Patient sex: F
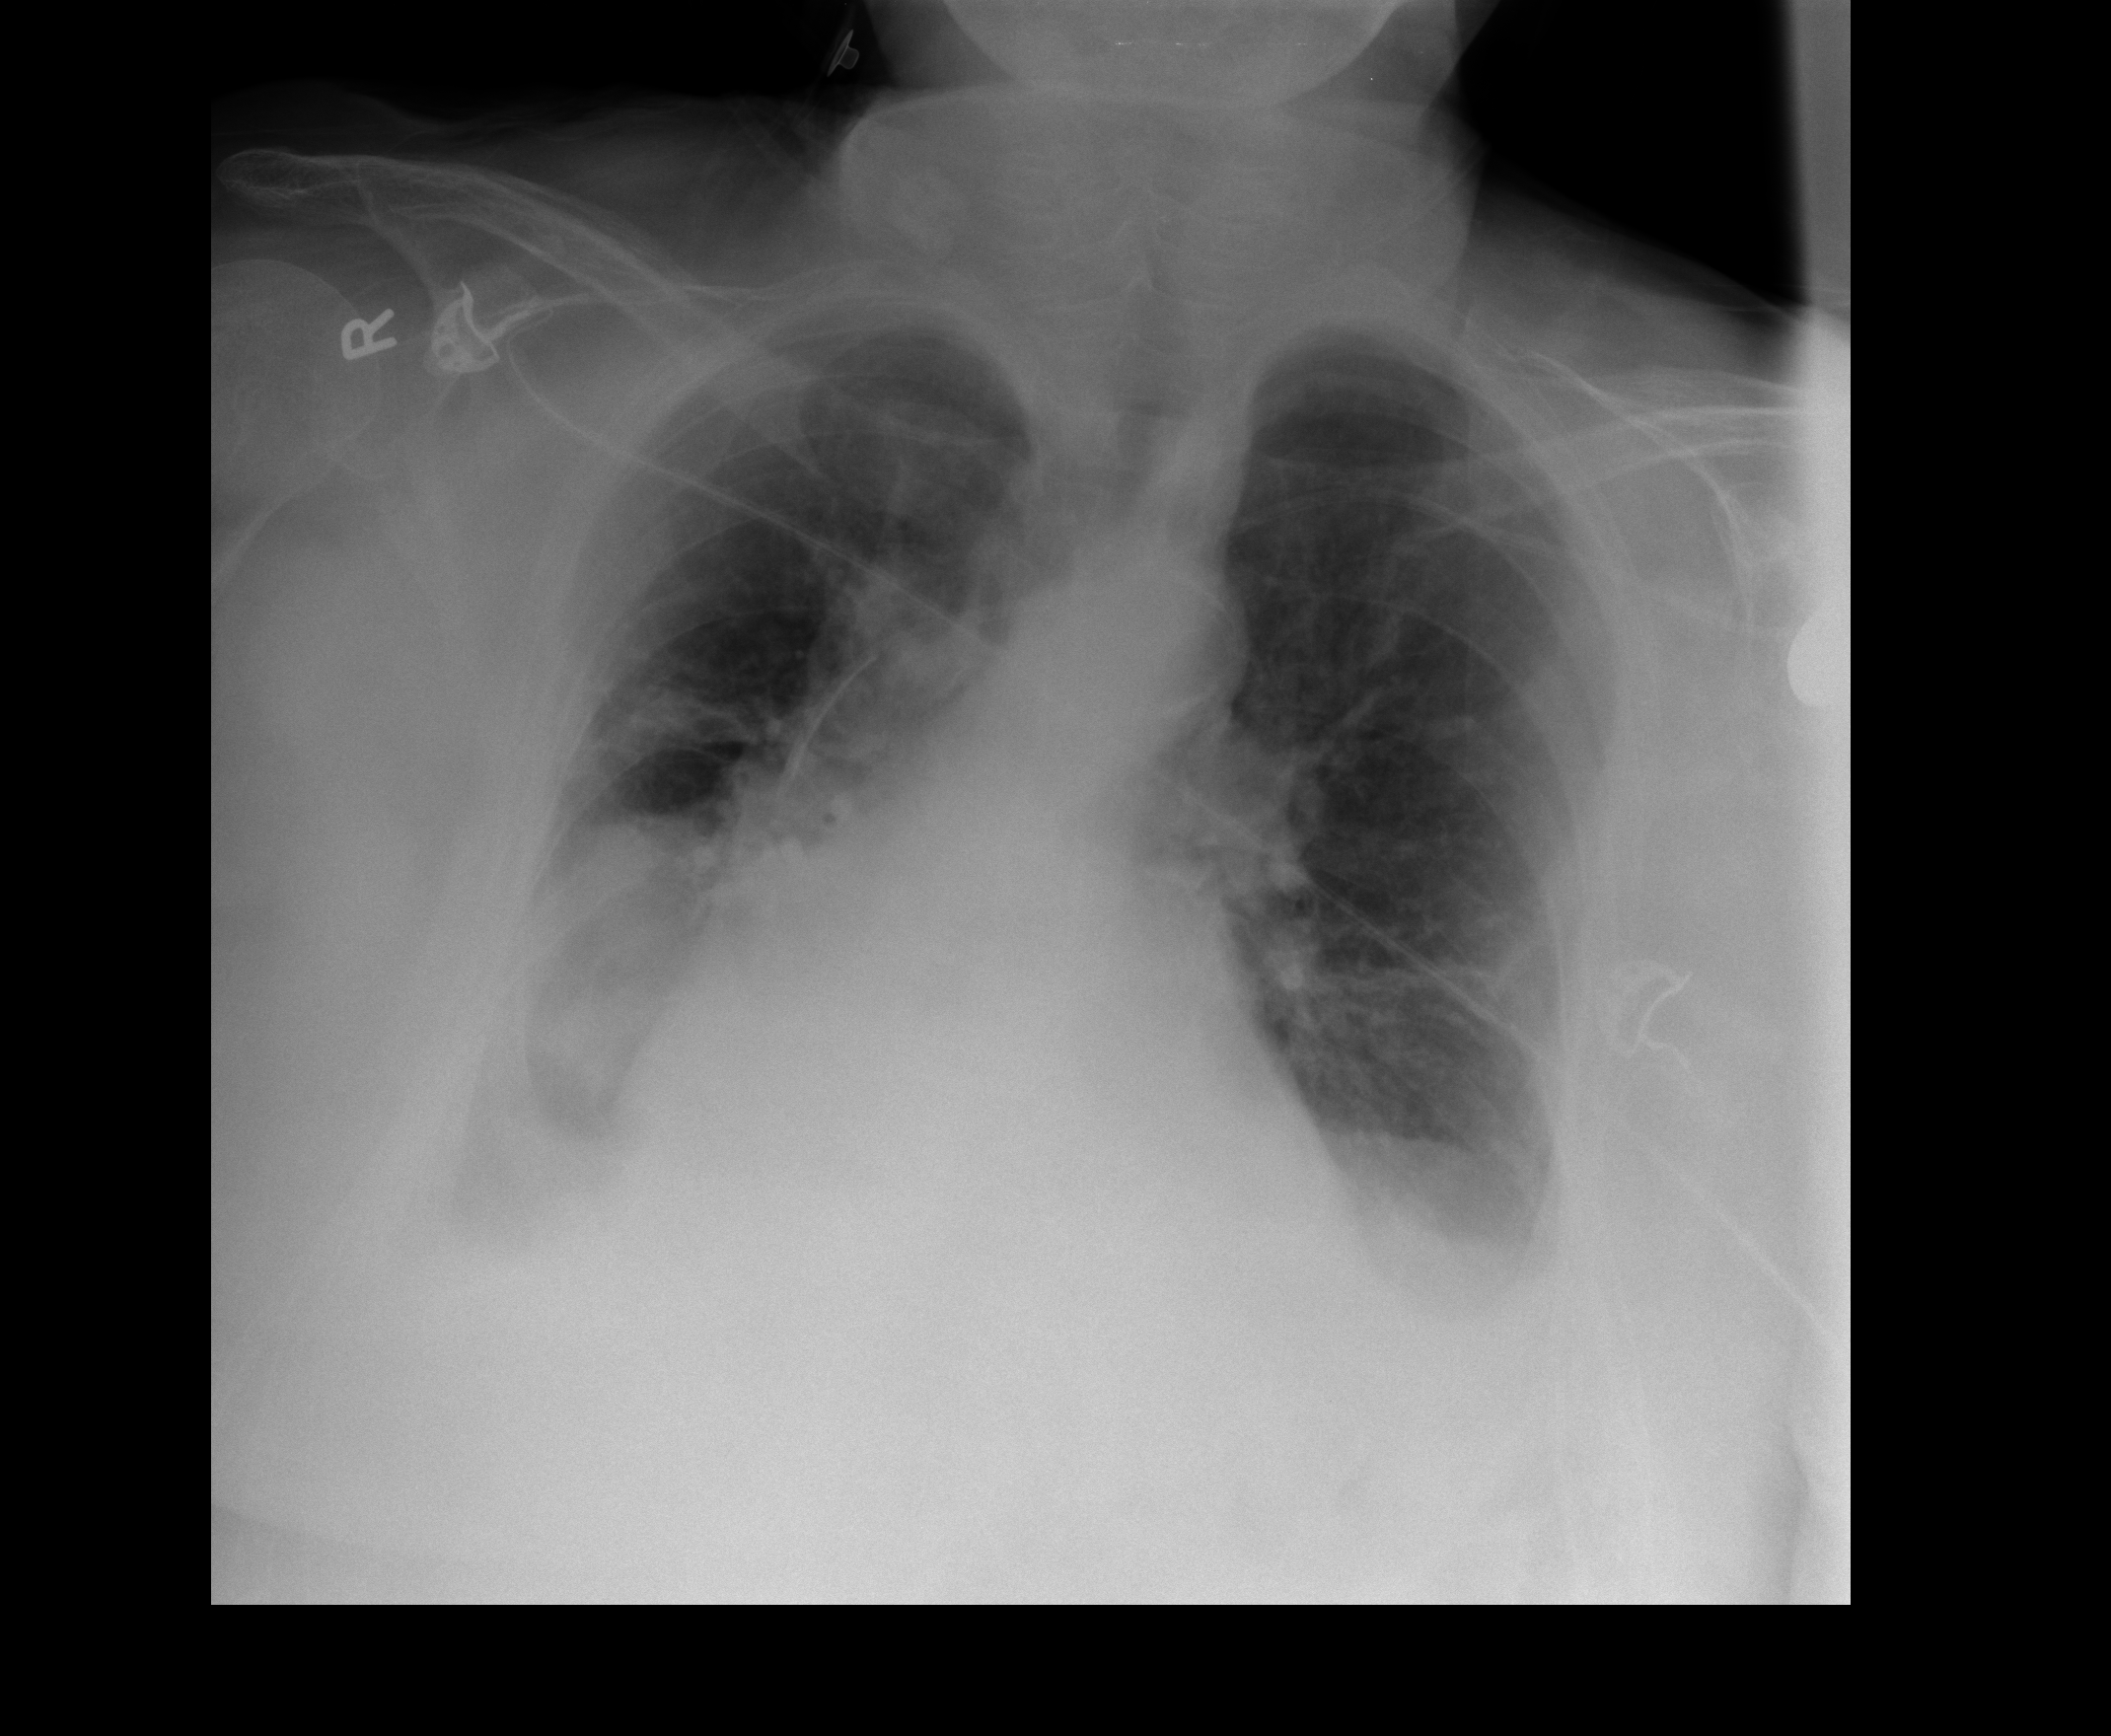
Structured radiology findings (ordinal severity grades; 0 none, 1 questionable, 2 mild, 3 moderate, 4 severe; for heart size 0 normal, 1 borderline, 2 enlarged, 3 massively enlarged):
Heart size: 2
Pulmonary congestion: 1
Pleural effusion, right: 3
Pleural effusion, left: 2
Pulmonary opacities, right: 1
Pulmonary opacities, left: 1
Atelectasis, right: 3
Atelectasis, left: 2